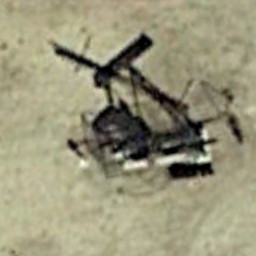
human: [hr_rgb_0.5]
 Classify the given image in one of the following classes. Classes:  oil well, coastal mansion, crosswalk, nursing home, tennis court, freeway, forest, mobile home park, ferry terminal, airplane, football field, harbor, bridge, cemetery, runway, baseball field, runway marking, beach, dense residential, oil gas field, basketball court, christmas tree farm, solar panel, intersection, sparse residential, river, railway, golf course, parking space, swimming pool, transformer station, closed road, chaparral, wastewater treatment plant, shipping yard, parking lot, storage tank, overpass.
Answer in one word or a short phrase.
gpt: oil well